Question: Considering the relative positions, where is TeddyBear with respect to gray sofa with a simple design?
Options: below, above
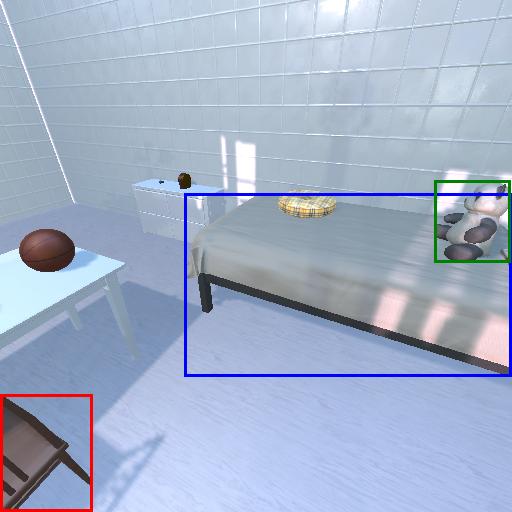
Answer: below